Question: I need the x, y coordinates of my document element in dart. I tried '.clientTop' and '.clientLeft' without success. 'window.screenLeft' and 'screenTop' is also important, if the window, is not maximized and is somewhere on the screen.

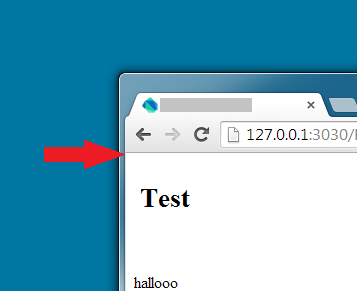
Answer: This is as close as I can get for the height:
'''
num offHeight = window.screenTop + window.outerHeight - window.innerHeight;
'''